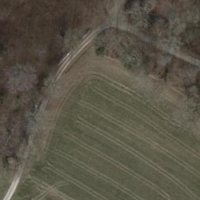
EUNIS habitat code: 44
Species observed at this site:
Euonymus europaeus